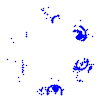
Particle: pion